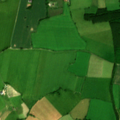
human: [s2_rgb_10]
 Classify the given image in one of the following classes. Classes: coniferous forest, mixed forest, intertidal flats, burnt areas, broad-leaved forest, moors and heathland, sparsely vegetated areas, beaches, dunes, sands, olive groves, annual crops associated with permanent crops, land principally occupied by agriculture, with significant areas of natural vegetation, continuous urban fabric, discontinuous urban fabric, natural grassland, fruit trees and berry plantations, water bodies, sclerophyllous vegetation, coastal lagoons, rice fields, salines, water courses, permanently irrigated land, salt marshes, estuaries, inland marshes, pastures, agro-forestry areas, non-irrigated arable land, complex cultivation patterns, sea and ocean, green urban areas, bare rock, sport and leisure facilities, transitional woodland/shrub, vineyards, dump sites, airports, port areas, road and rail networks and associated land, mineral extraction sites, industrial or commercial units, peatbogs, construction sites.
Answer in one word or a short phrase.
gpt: non-irrigated arable land, pastures